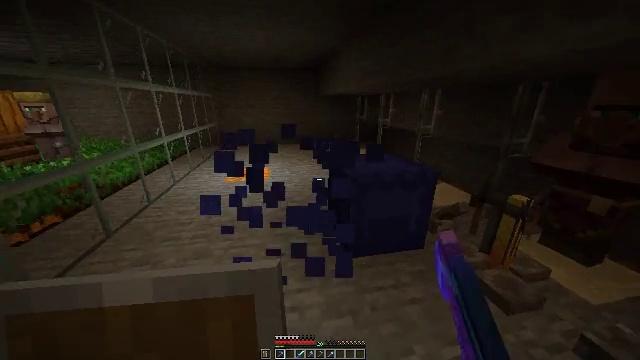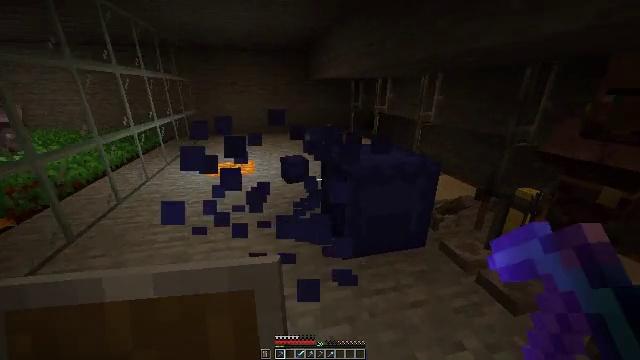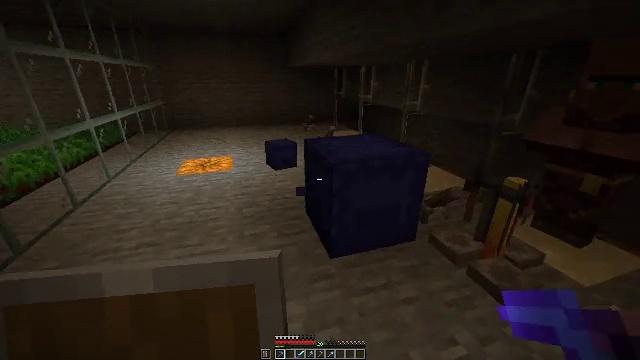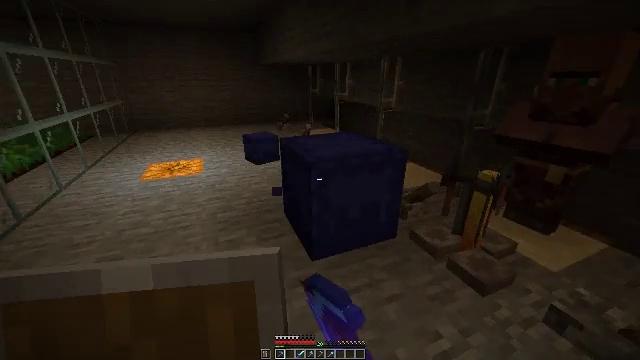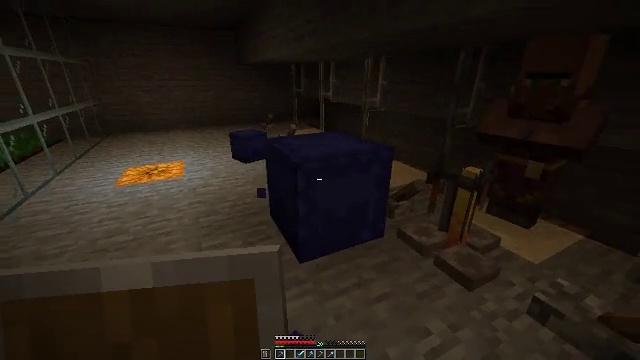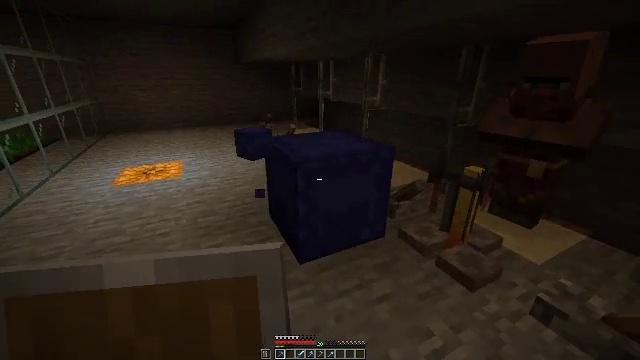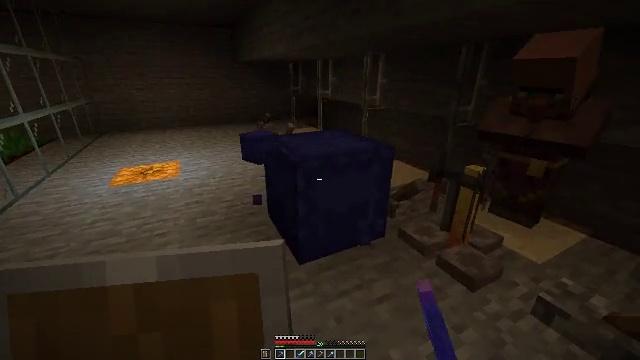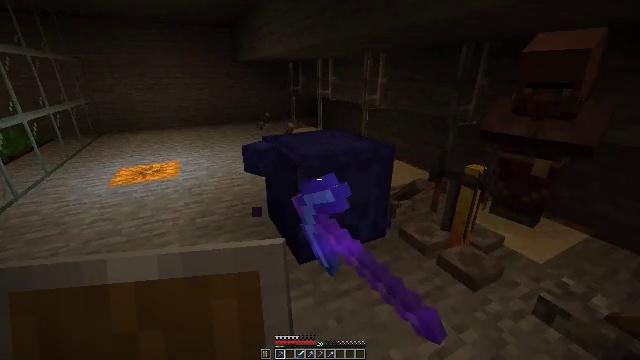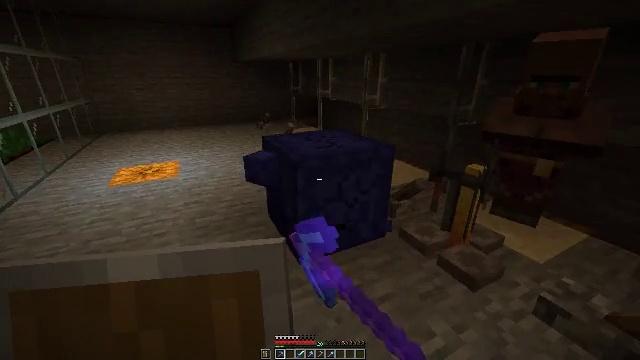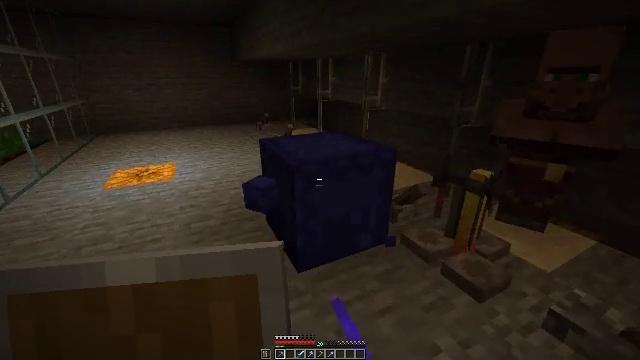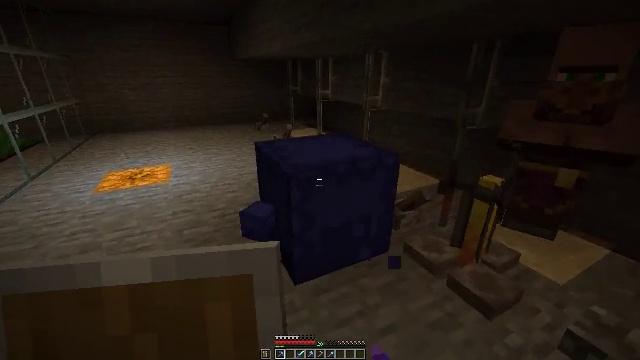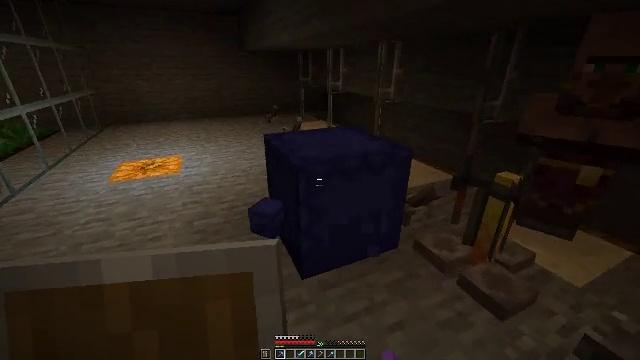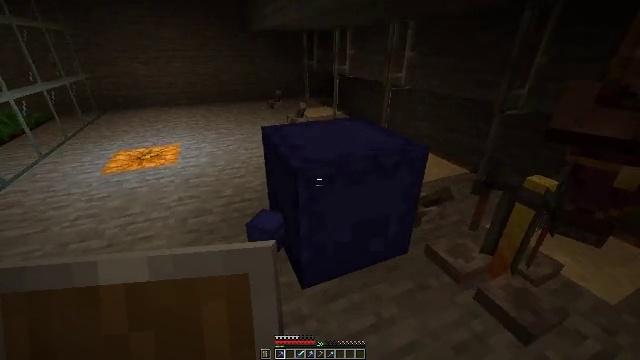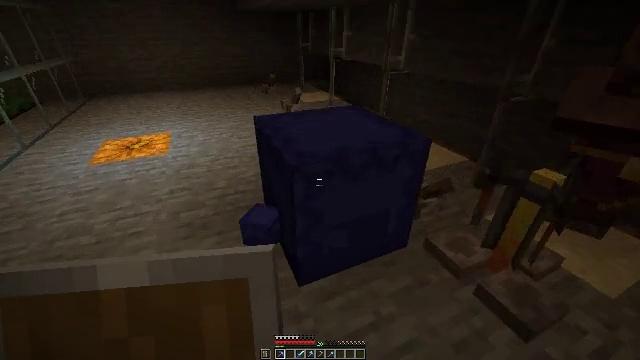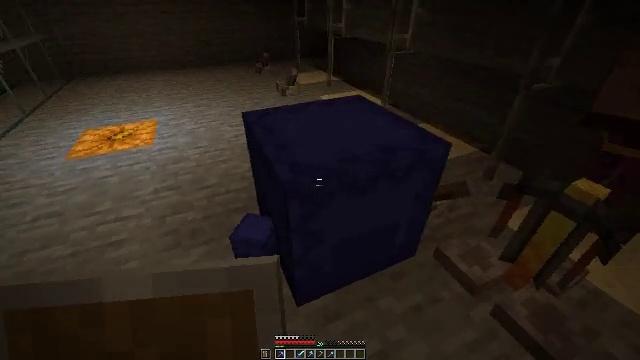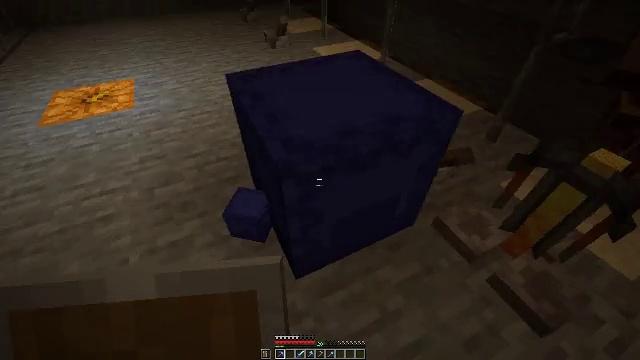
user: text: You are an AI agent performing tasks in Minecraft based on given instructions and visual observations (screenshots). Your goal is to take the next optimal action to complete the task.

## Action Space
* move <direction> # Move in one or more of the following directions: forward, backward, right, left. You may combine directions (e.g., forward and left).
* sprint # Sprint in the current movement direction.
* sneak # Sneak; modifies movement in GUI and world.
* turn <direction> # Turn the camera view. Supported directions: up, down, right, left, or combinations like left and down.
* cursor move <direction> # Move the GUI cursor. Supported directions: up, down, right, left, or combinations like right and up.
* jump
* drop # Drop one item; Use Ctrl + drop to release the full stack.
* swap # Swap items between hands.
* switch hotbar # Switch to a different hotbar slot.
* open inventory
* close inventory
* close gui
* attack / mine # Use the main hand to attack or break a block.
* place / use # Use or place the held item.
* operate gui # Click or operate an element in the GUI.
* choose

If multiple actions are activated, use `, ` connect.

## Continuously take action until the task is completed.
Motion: motion action
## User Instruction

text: Mine the blue shulker box.
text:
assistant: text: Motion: turn right and down, attack / mine
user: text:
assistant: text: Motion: turn right and down, attack / mine
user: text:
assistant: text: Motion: turn right, attack / mine
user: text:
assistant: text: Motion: turn right, attack / mine
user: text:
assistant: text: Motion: attack / mine
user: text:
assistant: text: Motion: attack / mine
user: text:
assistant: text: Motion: attack / mine
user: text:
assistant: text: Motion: attack / mine
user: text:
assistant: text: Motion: move forward
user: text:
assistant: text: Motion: move forward
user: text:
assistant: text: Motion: move forward, turn left and down
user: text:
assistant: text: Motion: move forward, turn left and down
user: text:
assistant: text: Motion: move forward, turn down
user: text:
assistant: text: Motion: move forward, turn down
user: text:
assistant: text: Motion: move forward, turn right and down
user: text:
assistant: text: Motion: move forward, turn right and down
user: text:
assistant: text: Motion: move forward, turn down, attack / mine
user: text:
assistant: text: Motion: attack / mine
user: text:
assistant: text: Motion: attack / mine
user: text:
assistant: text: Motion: no_op
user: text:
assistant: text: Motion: no_op
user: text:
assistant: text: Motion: no_op
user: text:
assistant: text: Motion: no_op
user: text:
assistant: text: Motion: no_op